Question: I've had a look round and I'm a little confused.
There seems to be several responses to my particular problem but I don't fully understand.
So if anybody could help that'd be great!
Basically,
'''
var firstThumb = "02"
'''
And
'''
function thumbIncrease() {
firstThumb++
};
'''
on an interval
'''
setInterval(function(){
getThumb.trigger("click");
thumbIncrease();
}, 5000);
'''
Basically what I expect to happen is -
Every 5 seconds a click is triggered, and I want my firstThumb variable to increase by 1.
So 02, click, 03, click, 04, click....
So each time it clicks a different element.
Any help would be great!
Thanks!!
Thanks for the responses! I kind of understand now! So the reason I've got a 0, is more for me than for the code. I currently have 15 things that I need clicking. 01 and 15 being 2 characters, meaning my code looks neater. Should I just man up and remove the 0? Or is there a better way of doing it?

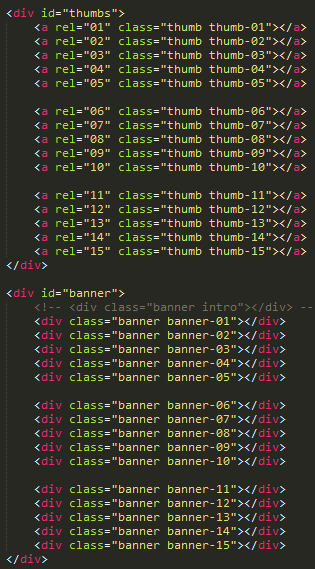
Answer: '''
var counter = 1;
setInterval(function() {
var _text = counter + "<br>";
$("div").append(_text);
counter++;
},5000);
'''
'''
<script src="https://ajax.googleapis.com/ajax/libs/jquery/1.11.1/jquery.min.js"></script>
<div>
</div>
'''
If you want it to replace the old number use '.html()' instead of '.append()'
'"01"' is a string, '1' is a number you can increment.